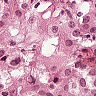
Metastatic tissue present: yes